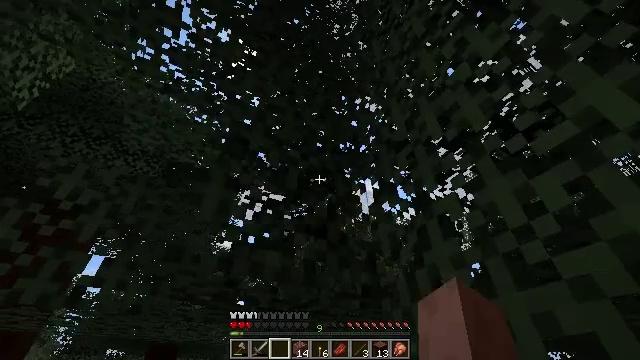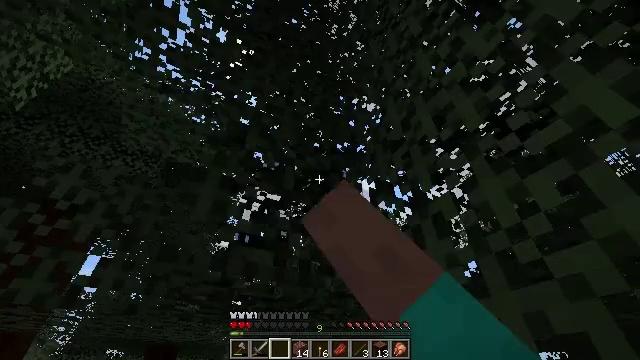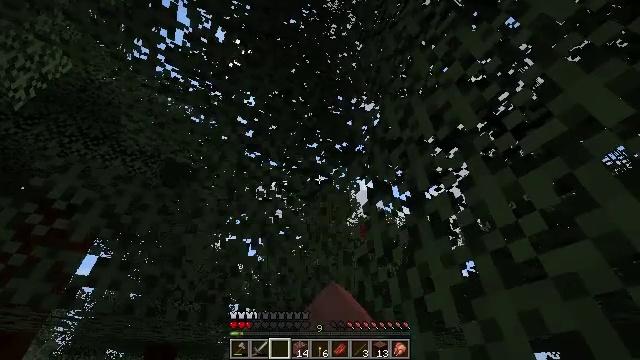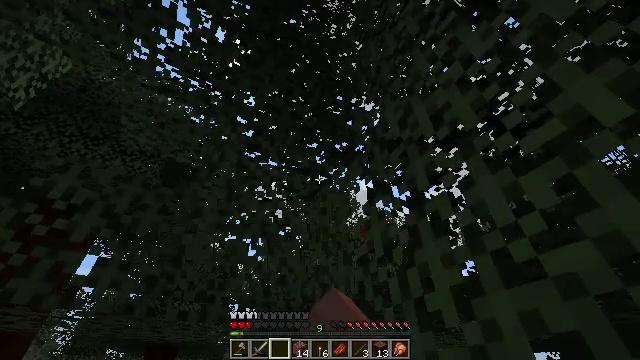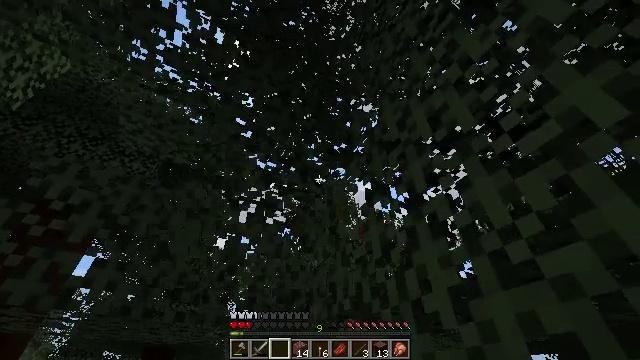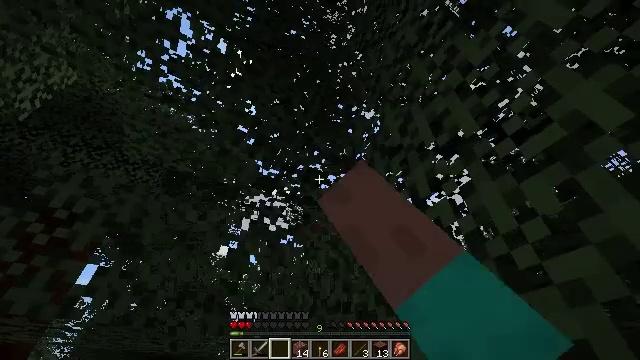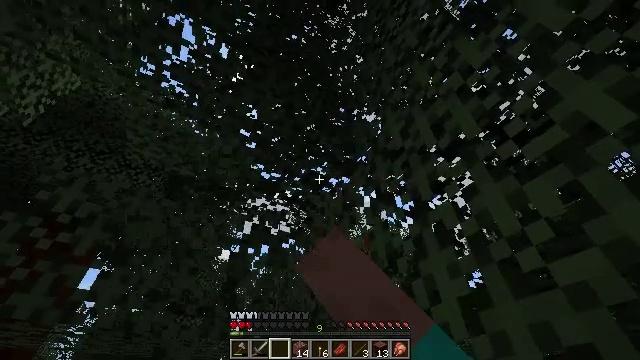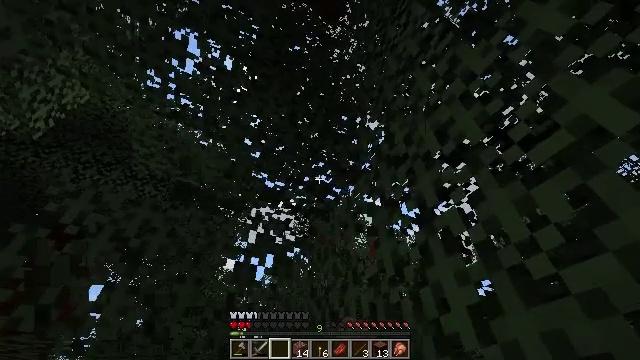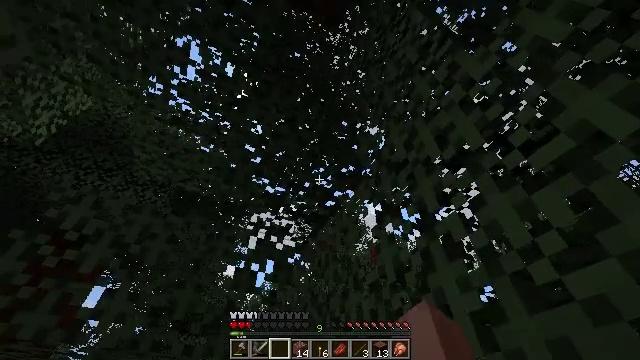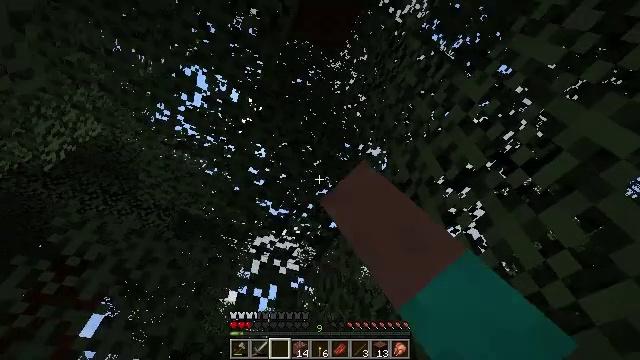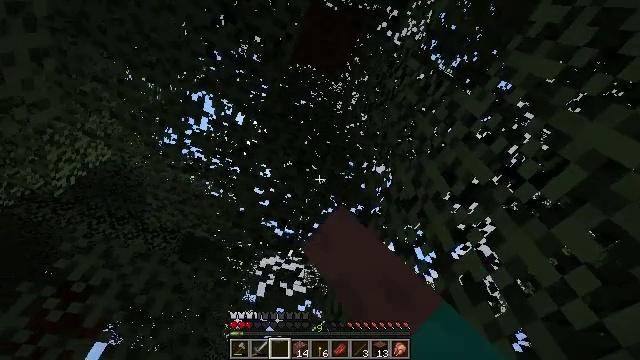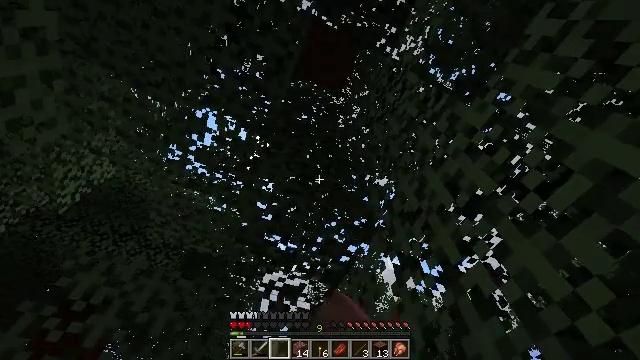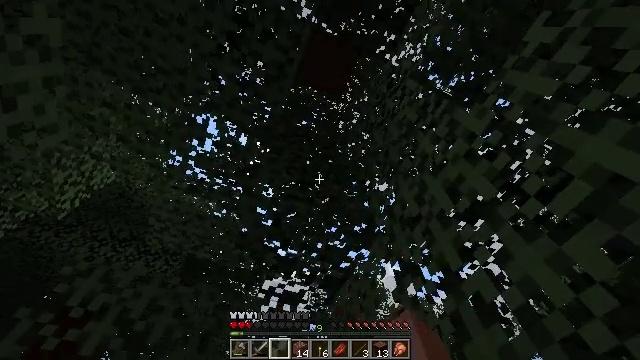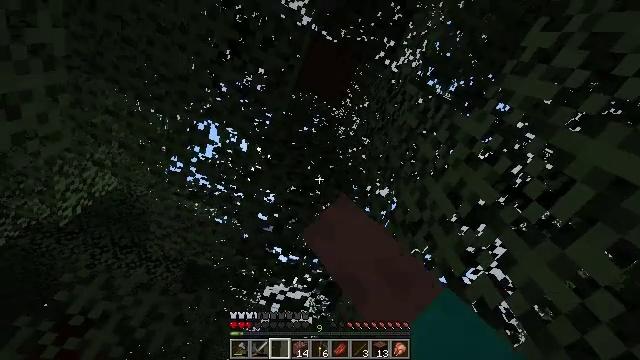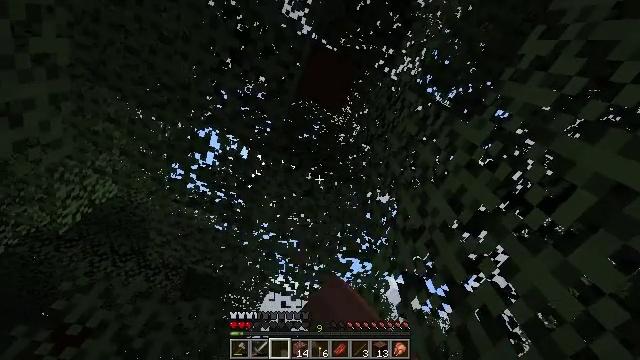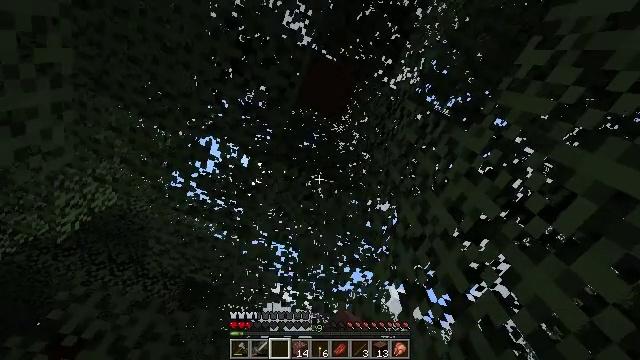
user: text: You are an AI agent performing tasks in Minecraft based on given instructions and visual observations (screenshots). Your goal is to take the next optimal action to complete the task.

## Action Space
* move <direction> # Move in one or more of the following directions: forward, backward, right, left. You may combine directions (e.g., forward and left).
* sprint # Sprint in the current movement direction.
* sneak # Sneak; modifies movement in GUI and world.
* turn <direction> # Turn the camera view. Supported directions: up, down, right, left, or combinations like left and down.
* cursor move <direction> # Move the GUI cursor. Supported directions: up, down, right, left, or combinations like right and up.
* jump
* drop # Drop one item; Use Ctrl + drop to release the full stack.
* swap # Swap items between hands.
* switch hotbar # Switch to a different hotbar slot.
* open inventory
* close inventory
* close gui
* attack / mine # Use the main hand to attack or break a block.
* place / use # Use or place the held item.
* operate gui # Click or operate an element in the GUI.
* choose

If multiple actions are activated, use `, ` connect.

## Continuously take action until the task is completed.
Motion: motion action
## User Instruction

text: Gather spruce leaves to collect foliage.
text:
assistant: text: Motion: attack / mine
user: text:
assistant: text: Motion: attack / mine
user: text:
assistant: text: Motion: attack / mine
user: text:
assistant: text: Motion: attack / mine
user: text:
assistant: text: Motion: turn up, attack / mine
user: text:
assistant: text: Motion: attack / mine
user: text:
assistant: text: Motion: turn left and up, attack / mine
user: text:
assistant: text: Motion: turn up, attack / mine
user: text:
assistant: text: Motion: turn left and up, attack / mine
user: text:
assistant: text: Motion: turn left and up, attack / mine
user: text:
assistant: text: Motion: turn left and up, attack / mine
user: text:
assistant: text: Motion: turn up, attack / mine
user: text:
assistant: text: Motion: turn up, attack / mine
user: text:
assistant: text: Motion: turn up, attack / mine
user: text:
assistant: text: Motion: turn up, attack / mine
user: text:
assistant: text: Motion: turn up, attack / mine
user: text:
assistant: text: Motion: turn up, attack / mine
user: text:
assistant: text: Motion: turn up, attack / mine
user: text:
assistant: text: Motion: attack / mine
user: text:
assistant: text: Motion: turn up, attack / mine
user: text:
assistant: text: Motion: attack / mine
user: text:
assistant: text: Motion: turn up, attack / mine
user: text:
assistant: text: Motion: attack / mine
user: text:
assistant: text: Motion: attack / mine
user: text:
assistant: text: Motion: turn left, attack / mine
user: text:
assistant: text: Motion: turn left and up, attack / mine
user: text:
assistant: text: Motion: turn left and up, attack / mine
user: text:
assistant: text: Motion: turn left, attack / mine
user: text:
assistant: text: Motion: move left, turn left, attack / mine
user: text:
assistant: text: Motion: move left, turn left, attack / mine